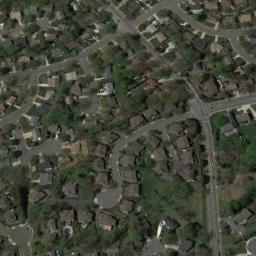
Label: residential